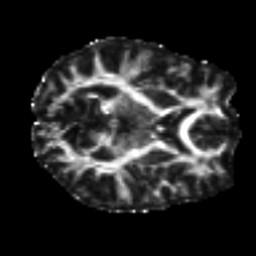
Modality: FA
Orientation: axial
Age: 25
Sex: female
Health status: healthy
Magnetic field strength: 3 T
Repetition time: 8.4 s
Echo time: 0.0926 s